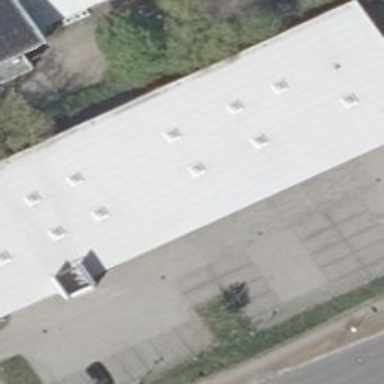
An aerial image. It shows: Building housing car repair shop.